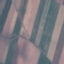
Label: AnnualCrop